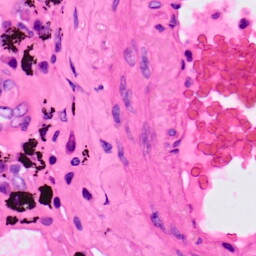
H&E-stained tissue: Lung